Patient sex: M
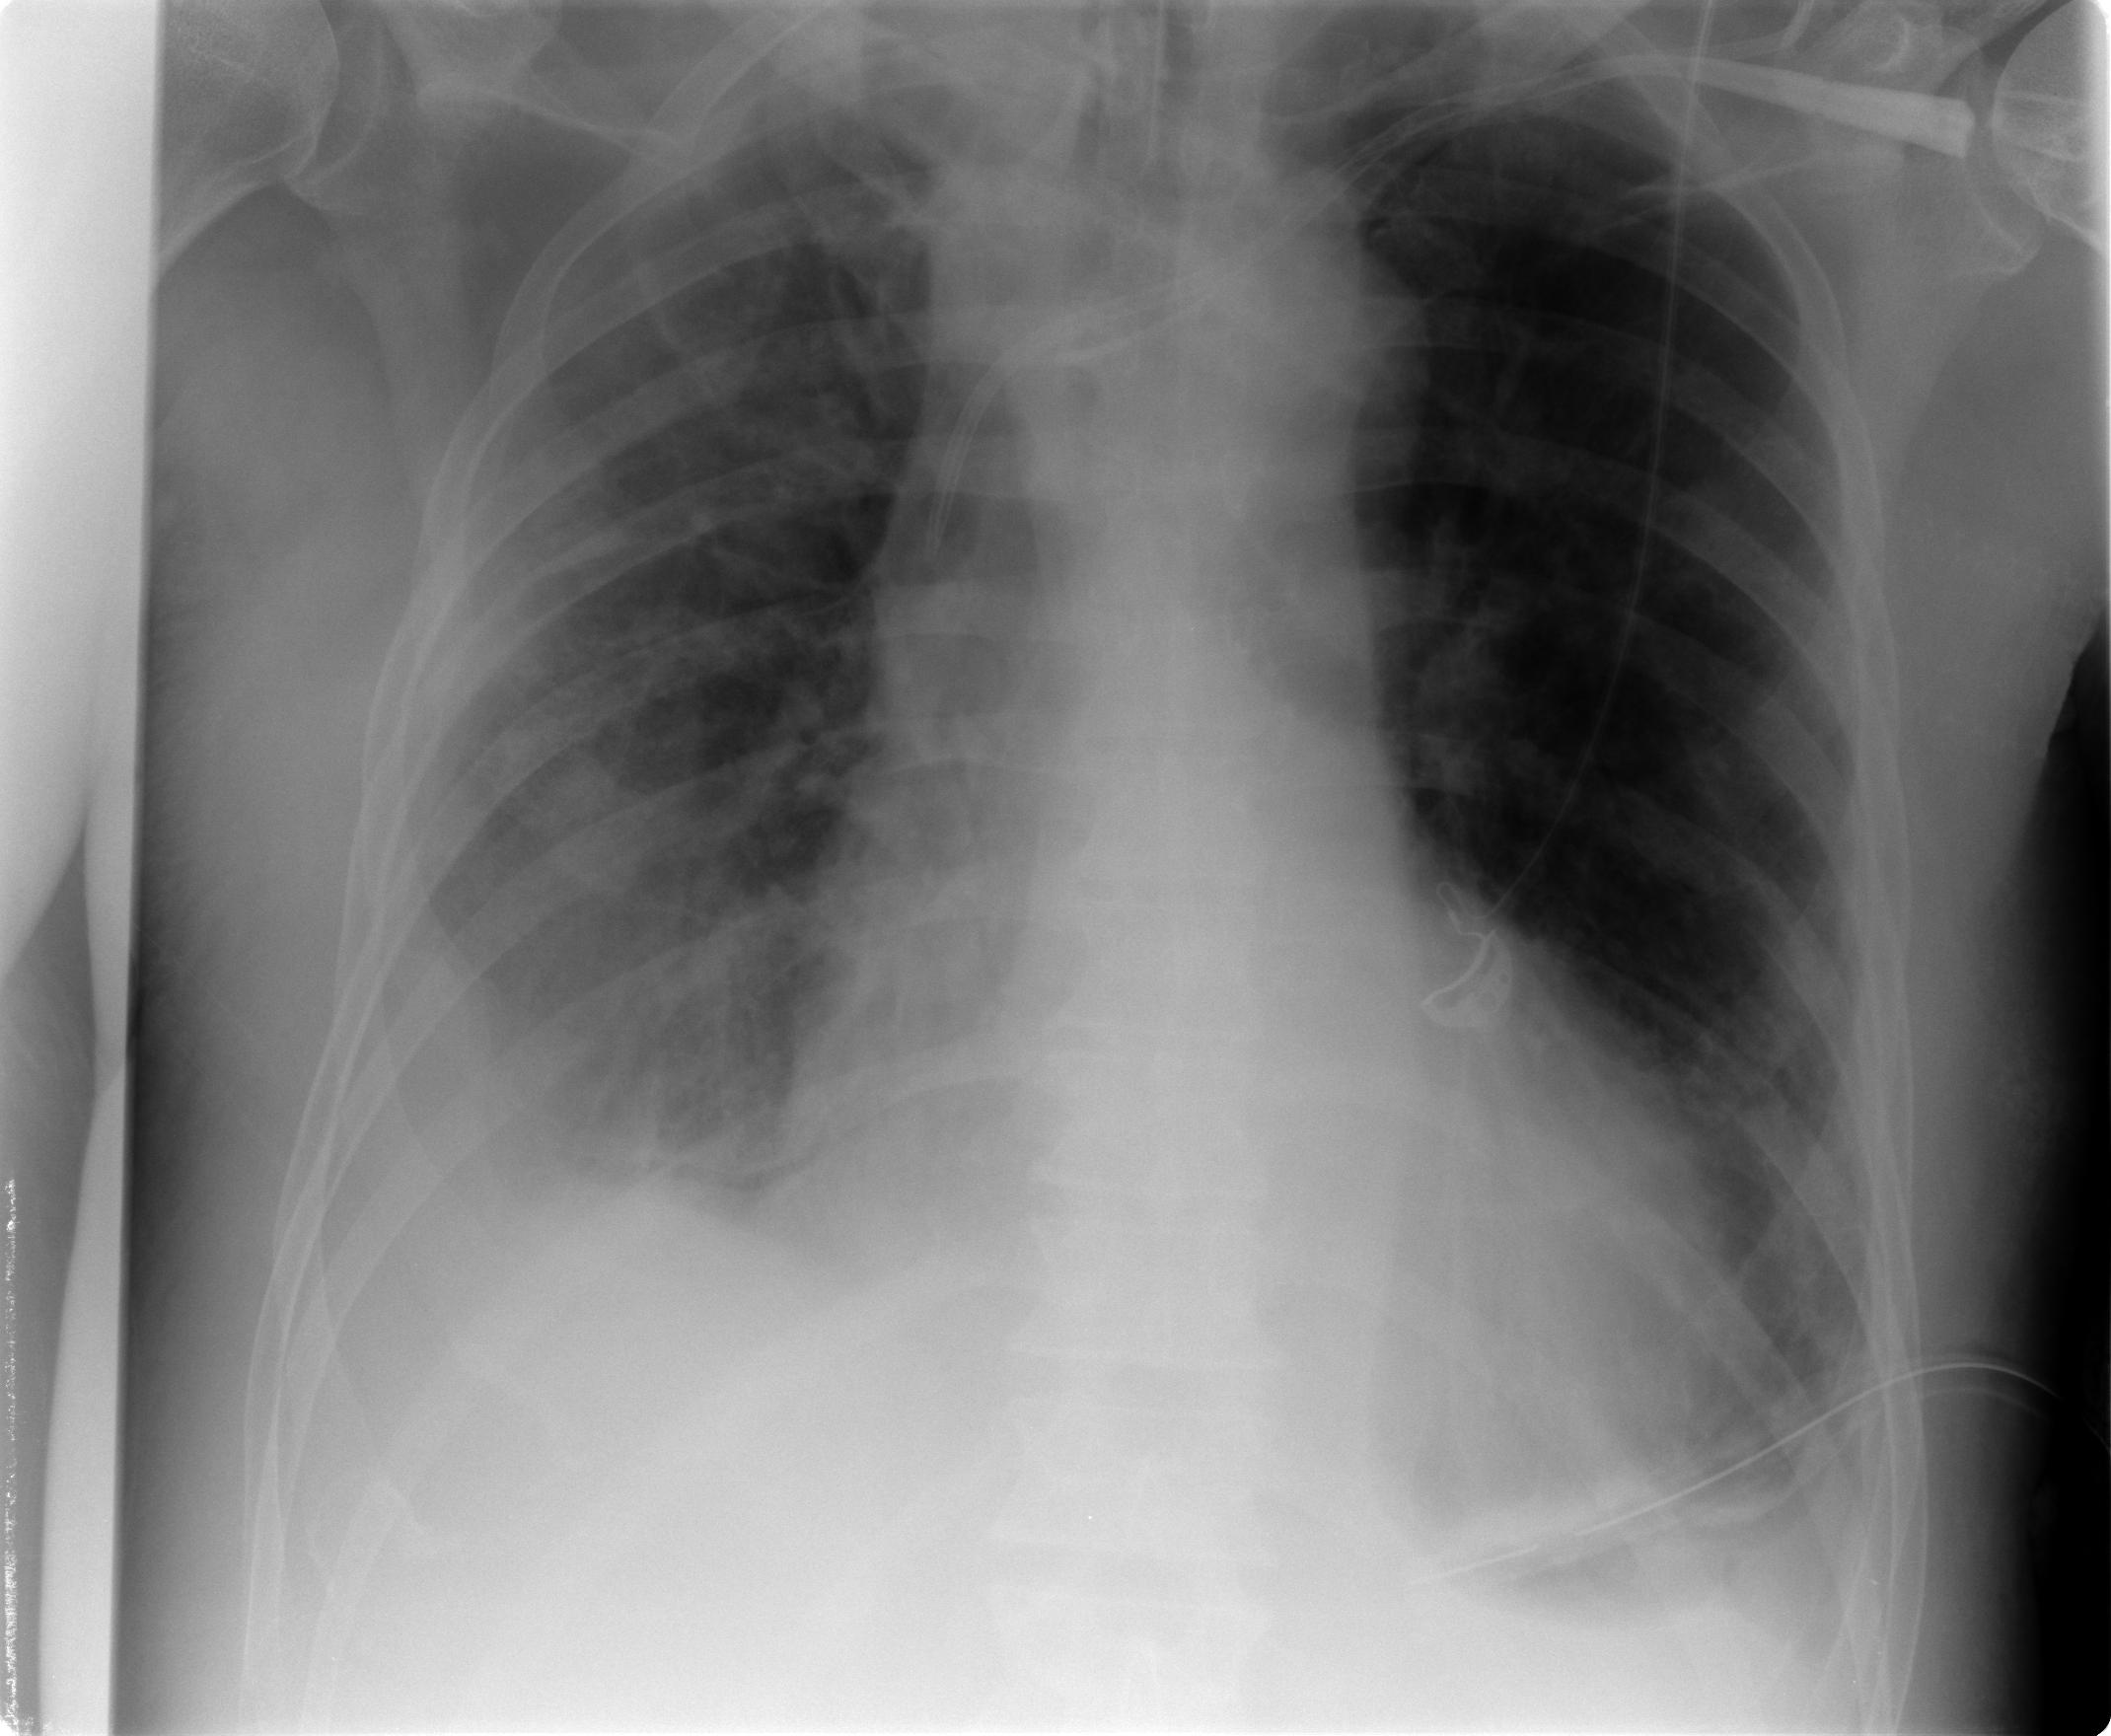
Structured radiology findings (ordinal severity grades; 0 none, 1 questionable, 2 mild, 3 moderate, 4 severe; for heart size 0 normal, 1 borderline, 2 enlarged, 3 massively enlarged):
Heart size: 2
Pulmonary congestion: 0
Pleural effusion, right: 2
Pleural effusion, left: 1
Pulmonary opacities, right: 2
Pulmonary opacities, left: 1
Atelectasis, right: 3
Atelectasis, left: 2